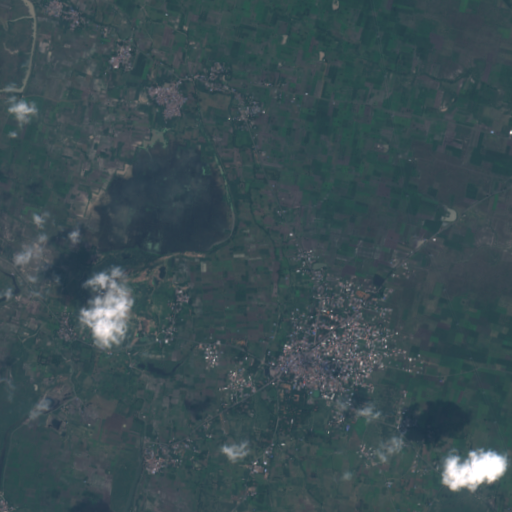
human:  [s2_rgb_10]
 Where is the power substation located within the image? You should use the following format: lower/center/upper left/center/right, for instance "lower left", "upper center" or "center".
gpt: The power substation is located in the lower center of the image.
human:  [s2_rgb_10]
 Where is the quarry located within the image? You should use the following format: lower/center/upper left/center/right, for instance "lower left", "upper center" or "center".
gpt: The quarry is located in the lower left of the image.
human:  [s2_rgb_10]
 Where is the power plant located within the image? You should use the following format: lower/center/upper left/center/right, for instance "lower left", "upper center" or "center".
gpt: There is no power plant in the image.